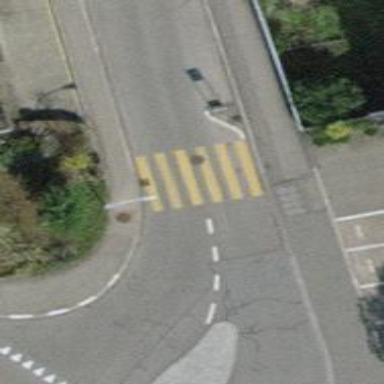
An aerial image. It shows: Zebra crossing on the road.